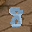
Label: 8